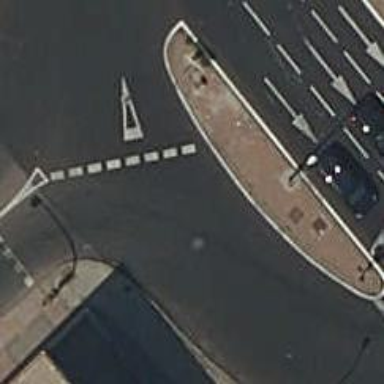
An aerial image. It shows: Circular junction on tertiary road.